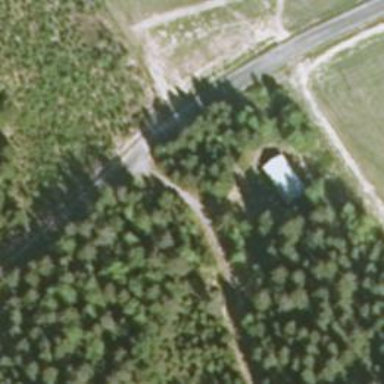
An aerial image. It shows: Unclassified road.